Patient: sex M, age 64
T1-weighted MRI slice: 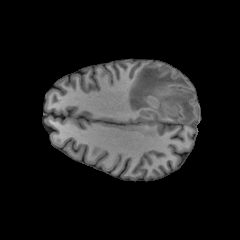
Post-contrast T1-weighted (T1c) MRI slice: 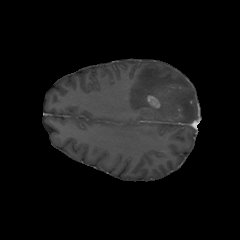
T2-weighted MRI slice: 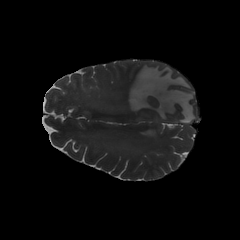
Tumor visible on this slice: yes
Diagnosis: Glioblastoma, IDH-wildtype
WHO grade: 4